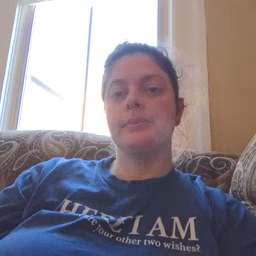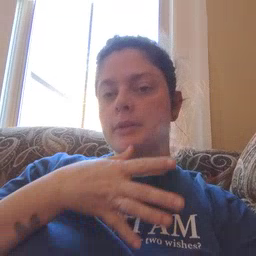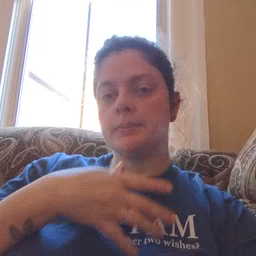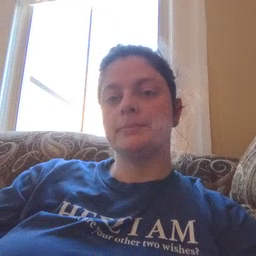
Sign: mom